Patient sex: M
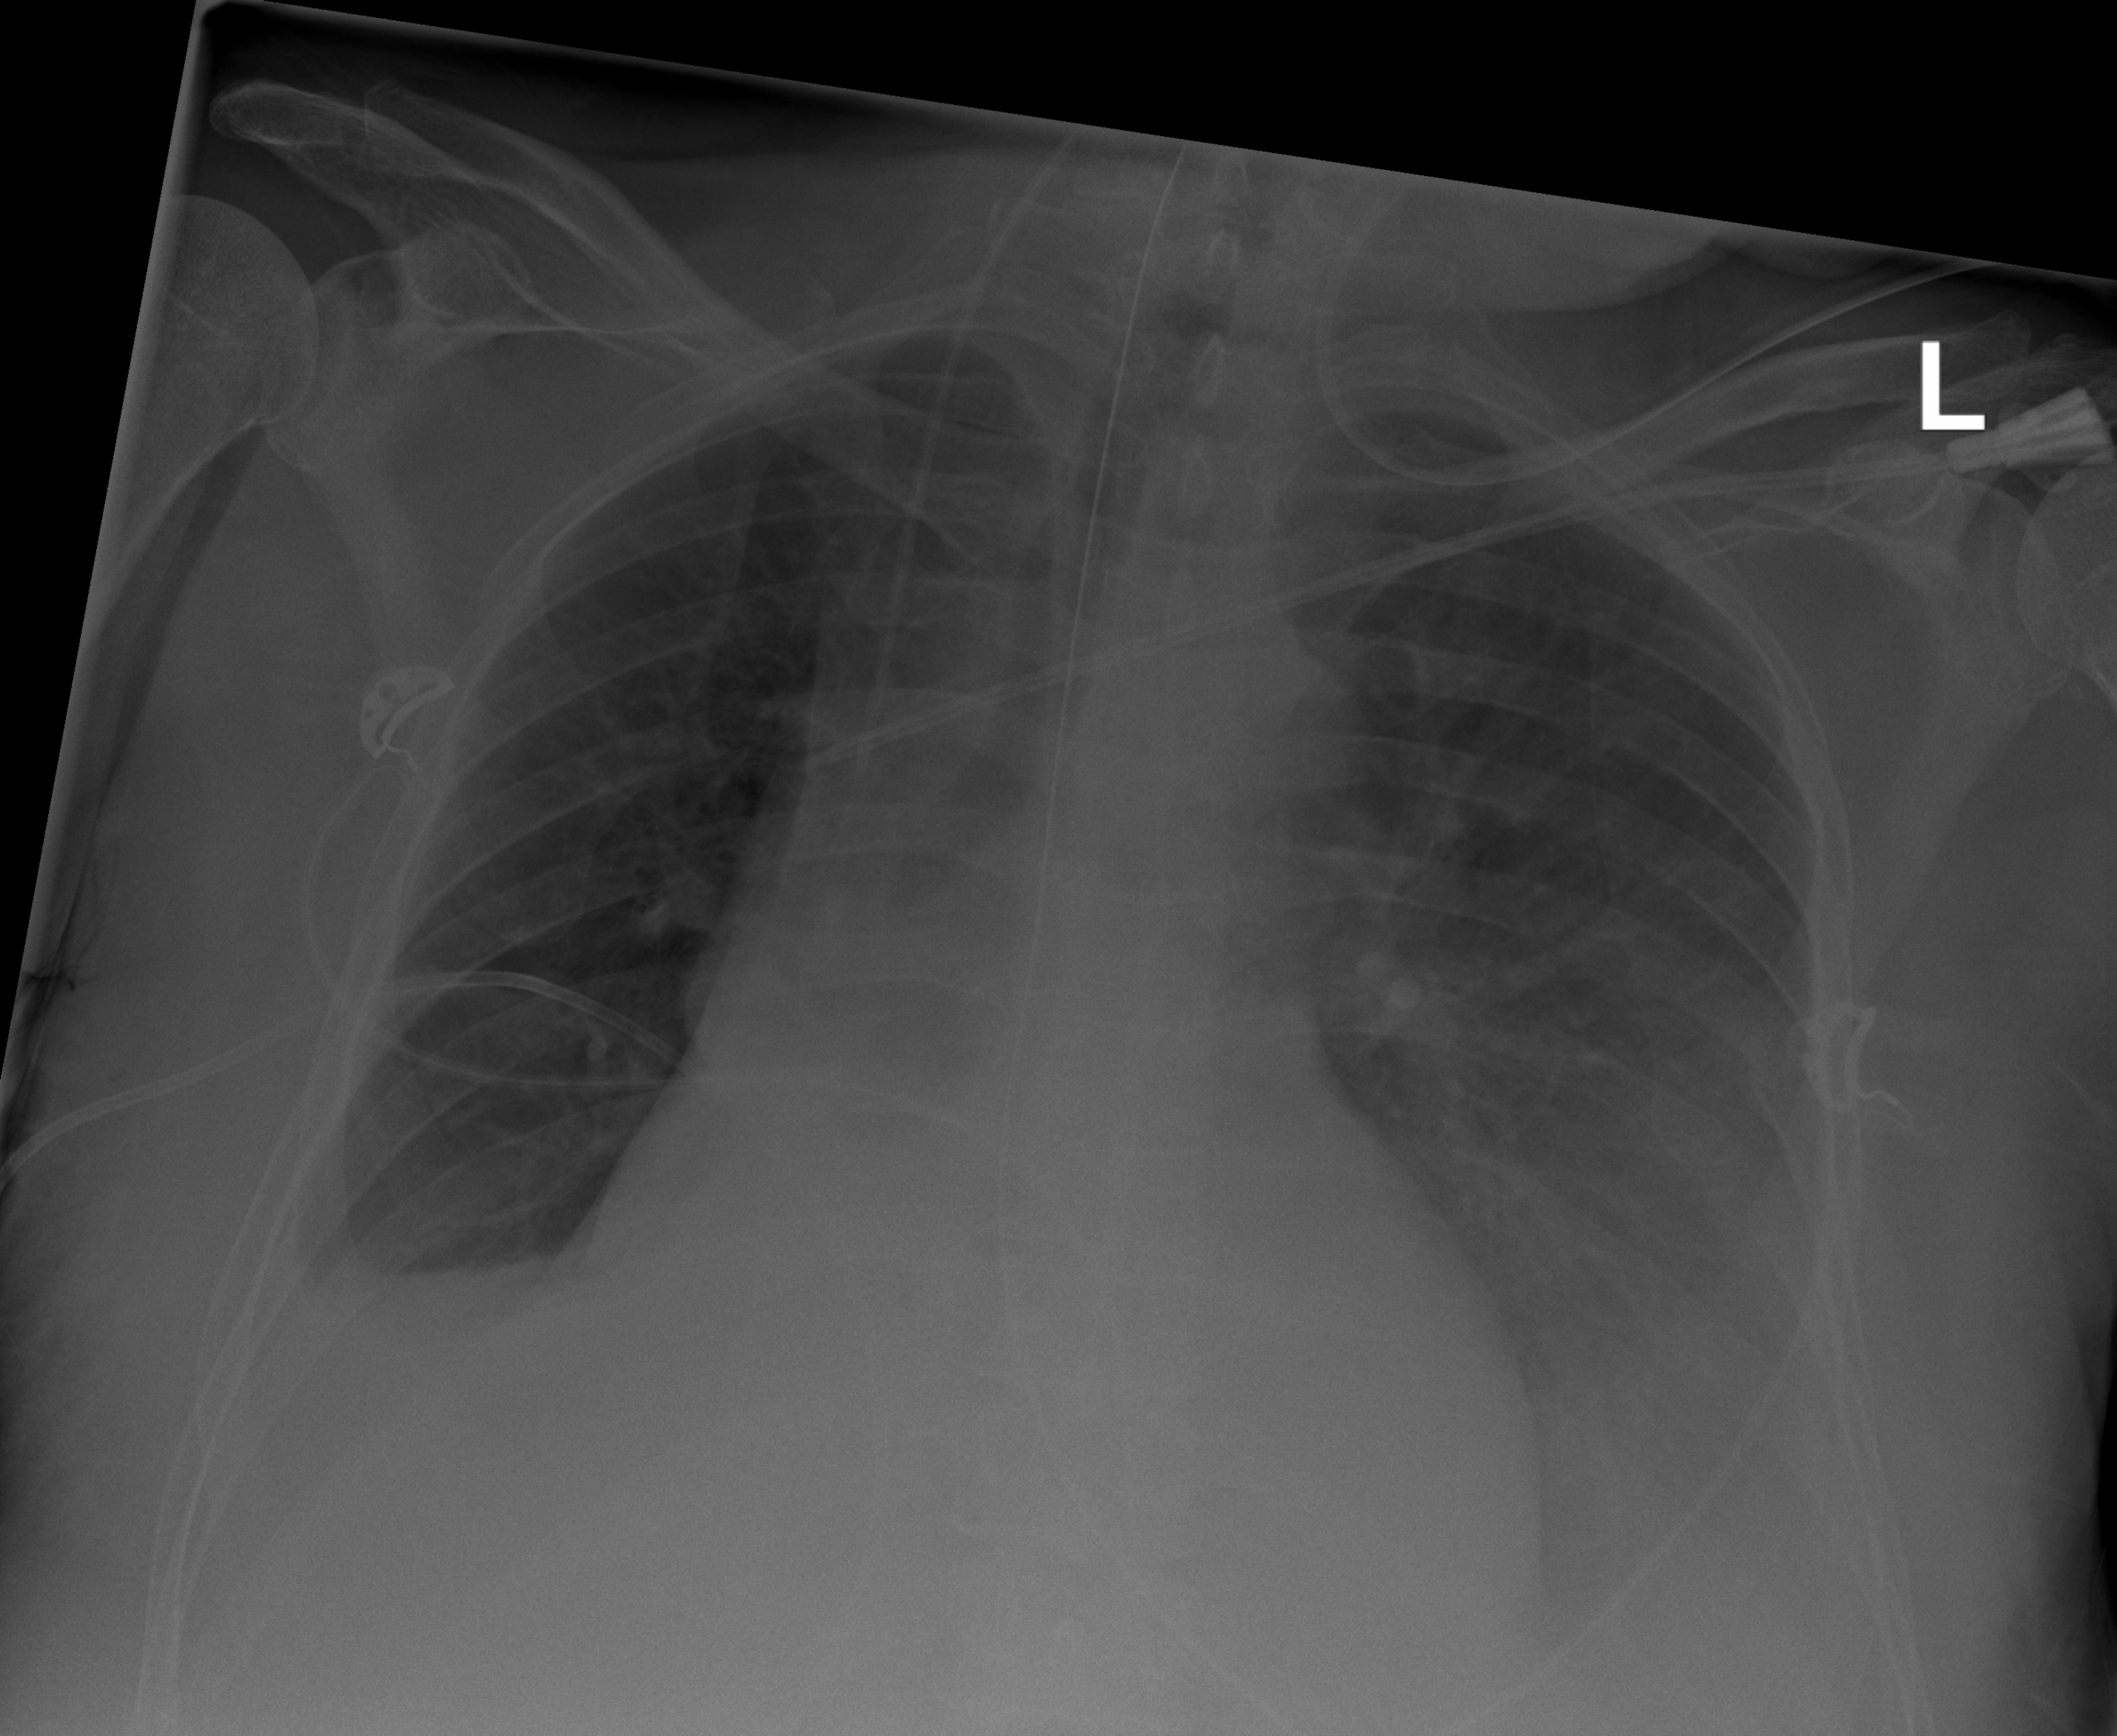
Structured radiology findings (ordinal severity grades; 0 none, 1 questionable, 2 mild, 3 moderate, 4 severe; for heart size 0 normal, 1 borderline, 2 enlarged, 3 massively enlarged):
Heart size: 1
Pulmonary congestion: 2
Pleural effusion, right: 2
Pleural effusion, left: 3
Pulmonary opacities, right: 0
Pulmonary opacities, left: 0
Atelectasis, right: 3
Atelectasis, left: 3